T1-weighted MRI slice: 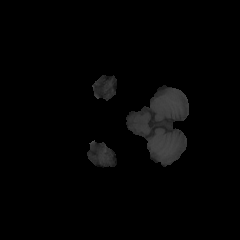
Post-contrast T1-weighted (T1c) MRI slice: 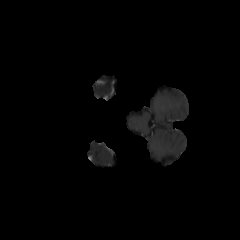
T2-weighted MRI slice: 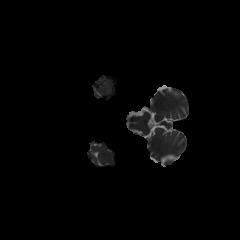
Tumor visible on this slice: no